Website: apple
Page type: customer-info-address
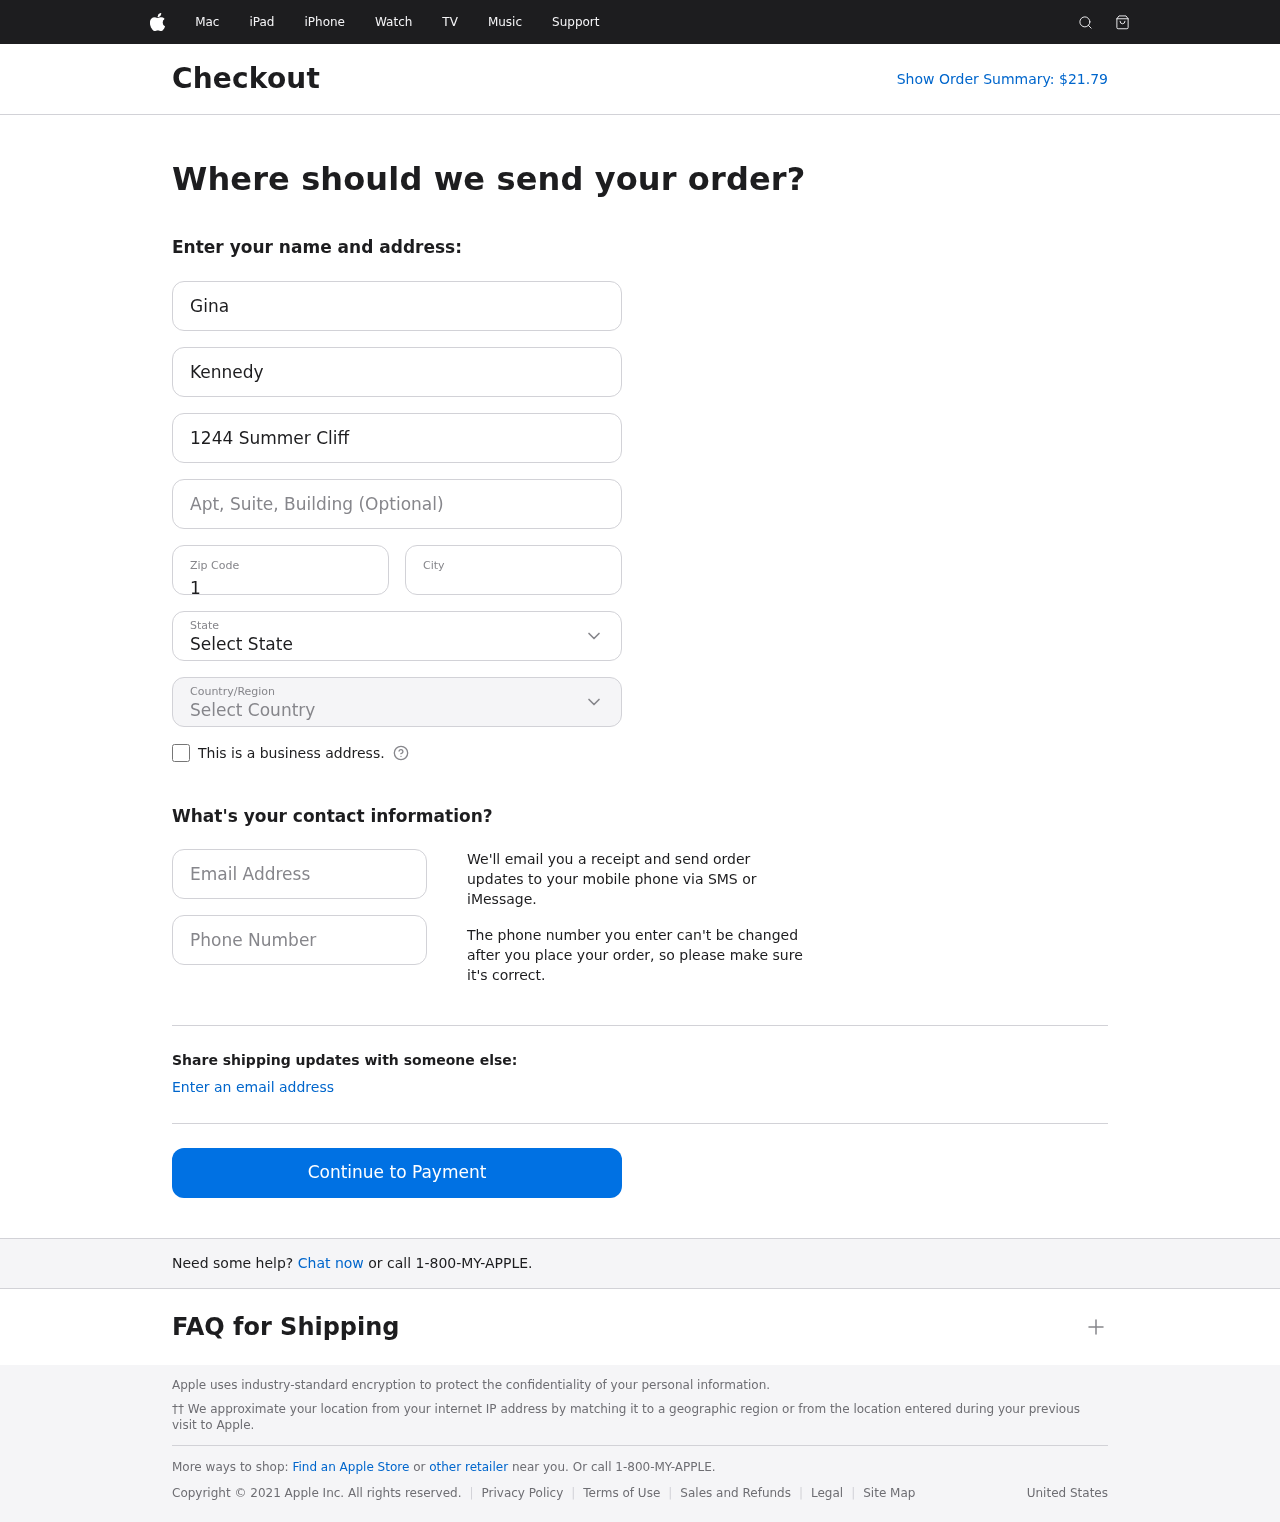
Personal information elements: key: PII_CITY
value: East Rogerbury
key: PII_COUNTRY
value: United States
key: PII_EMAIL
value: ginakennedy@yahoo.com
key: PII_FIRSTNAME
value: Gina
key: PII_LASTNAME
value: Kennedy
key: PII_PHONE
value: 9154444712
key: PII_POSTCODE
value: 14315
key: PII_STATE
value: Hawaii
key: PII_STREET
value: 1244 Summer Cliff
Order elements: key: ORDER_TOTAL
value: Show Order Summary: $21.79